Question: I went through lots of answers here related to Toolbar but none of the answers could help me.
What I'm trying to achieve is to have an extended toolbar whhich will display a logo, possibly a name of the Activity/App, it will have an action button/drawer toggle to the right that will display a navigation-like drawer to the right, an overflow menu with other options like settings and also a navigation Tab at the bottom that will allow the user to move between different fragments (different days in a month).
The way I'm trying to achieve this is through toolbar.
First I create the toolbar and add my custom view.
'''
<?xml version="1.0" encoding="utf-8"?>
<android.support.v7.widget.Toolbar
xmlns:android="http://schemas.android.com/apk/res/android"
xmlns:app="http://schemas.android.com/apk/res-auto"
android:id="@+id/toolbar_actionbar"
android:layout_width="match_parent"
android:layout_height="@dimen/min_double_toolbar_height"
app:theme="@style/ThemeOverlay.AppCompat.ActionBar"
android:minHeight="?attr/actionBarSize"
android:background="@color/primary"
app:contentInsetStart="0dp"
app:contentInsetEnd="0dp"
app:contentInsetLeft="0dp"
app:contentInsetRight="0dp"
android:clipToPadding="false"
>
<!-- ThemeOVerlay Makes sure the text and items are using solid colors-->
<include
android:layout_width="match_parent"
android:layout_height="72dp"
android:layout_gravity="bottom"
layout="@layout/day_navigation_tab"
/>
</android.support.v7.widget.Toolbar>
'''
day_navigation_tab is just a horizontal with Two image views with Padding of 72dp (as by guidelines) and a text view with layout weight set to 1 so it stretches for the whole available space. And a height of 72dp.
Now in my BaseActivity XML I include the toolbar in the Framelayout of the main context (otherwise the toolbar would cover the whole screen for an unknown reason for me (took me ages to figre that out))
'''
<...ommited>
<FrameLayout
android:id="@+id/container"
android:layout_width="match_parent"
android:layout_height="match_parent">
<include
android:id="@+id/toolbar"
layout="@layout/app_bar"
/>
</FrameLayout>
<!-- android:layout_gravity="start" tells DrawerLayout to treat
this as a sliding drawer on the left side for left-to-right
languages and on the right side for right-to-left languages.
If you're not building against API 17 or higher, use
android:layout_gravity="left" instead. -->
<!-- The drawer is given a fixed width in dp and extends the full height of
the container. -->
<fragment android:id="@+id/navigation_drawer"
android:layout_width="@dimen/navigation_drawer_width"
android:layout_height="match_parent"
android:layout_gravity="right"
android:name="alterway.agency.timeentry.NavigationDrawerFragment"
tools:layout="@layout/fragment_navigation_drawer"
app:layout="@layout/fragment_navigation_drawer"
/>
</android.support.v4.widget.DrawerLayout>
'''
However, when I use the toolbar I inflate the Menu on the actionBar in onCreateOptionsMenu my custom view gets shrinked and won't extend the edge of the created options.
A picture below illustrates that better, It's a screenshot from a Design View in Android Studio.
Yellow rectangle indicates where the option items will be placed.
Purple indicates the original size in the DesignView. Black indicates the size when running the app.

Thank you for any help.
Related questions that might be useful to anybody who comes across this looking to solve a similar problem:
- <URL>
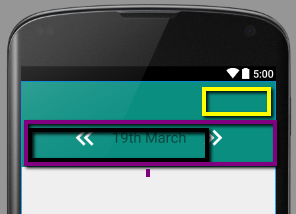
Answer: So in order to achieve this and have complete control over the padding in the toolbar I created two toolbars. The first toolbar with standard height of 56dp and second with height of 72dp which together made a double layered toolbar as specified by material design.
And because I am not inflating any menu items in the second toolbar all my cusotm views inside behave as desired.
These lines still need to be used though
'''
app:contentInsetStart="0dp"
app:contentInsetEnd="0dp"
app:contentInsetLeft="0dp"
app:contentInsetRight="0dp"
android:clipToPadding="false"
'''
This solved my issue so now I'm including two toolbars into my XMl.